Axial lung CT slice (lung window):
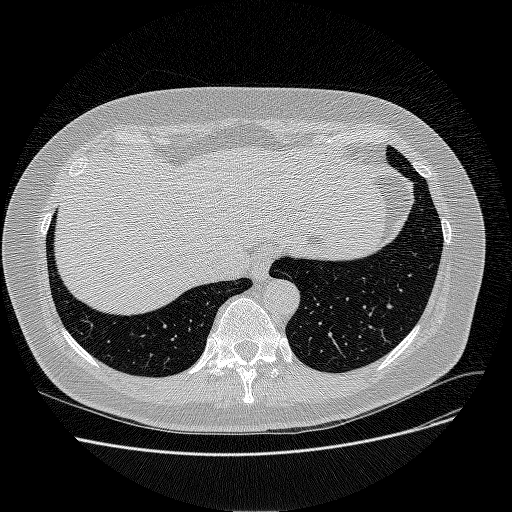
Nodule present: no